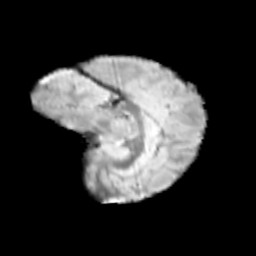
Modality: T2w
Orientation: sagittal
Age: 12
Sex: female
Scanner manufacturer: siemens
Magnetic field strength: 3 T
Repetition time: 3.8 s
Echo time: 0.07 s